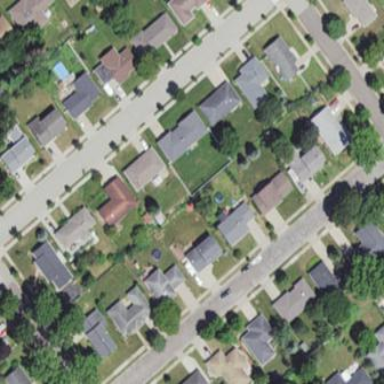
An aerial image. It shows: Sidewalk.